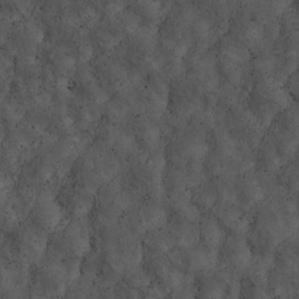
Label: non_frost